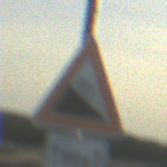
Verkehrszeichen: Gefaelle10
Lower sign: LaengeEinerStrecke1
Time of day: SunriseSunset
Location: Outdoor (Beach)
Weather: Clear
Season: NotSpecified
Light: Natural